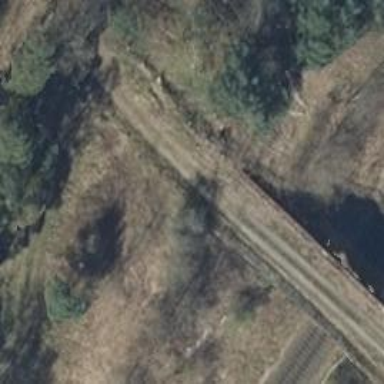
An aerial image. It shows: Track road with bridge. The track type is grade 3.